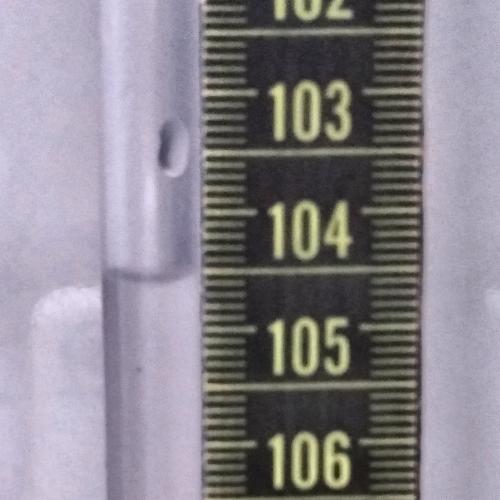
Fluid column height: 104.5 cm